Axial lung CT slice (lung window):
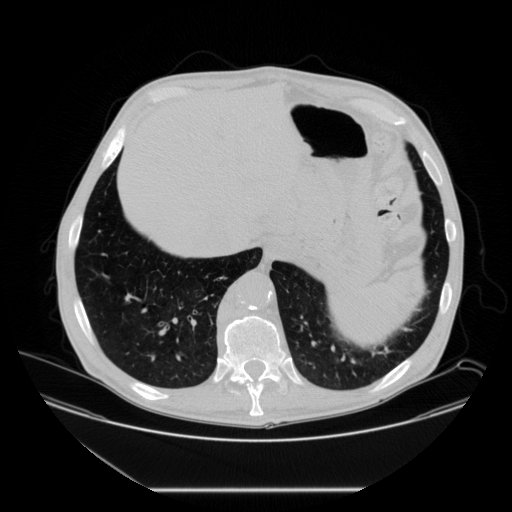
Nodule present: no